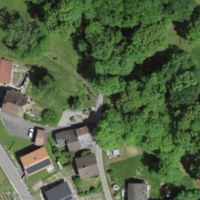
EUNIS habitat code: 55
Species observed at this site:
Melittis melissophyllum
Fagus sylvatica
Centaurea scabiosa